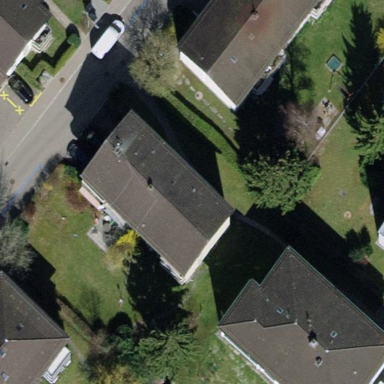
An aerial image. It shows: Building with tiled roof.